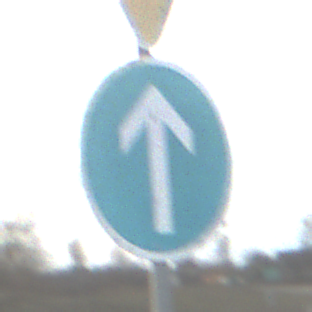
Verkehrszeichen: VorgeschriebeneFahrtrichtungGeradeaus
Zusatzzeichen oben: VorfahrtGewaehren
Umgebung: Outdoor, RoadRail
Tageszeit: SunriseSunset
Wetter: PartlyCloudy
Licht: Natural
Jahreszeit: NotSpecified
Kontrast: LowContrast